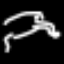
Label: frog